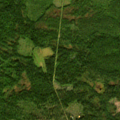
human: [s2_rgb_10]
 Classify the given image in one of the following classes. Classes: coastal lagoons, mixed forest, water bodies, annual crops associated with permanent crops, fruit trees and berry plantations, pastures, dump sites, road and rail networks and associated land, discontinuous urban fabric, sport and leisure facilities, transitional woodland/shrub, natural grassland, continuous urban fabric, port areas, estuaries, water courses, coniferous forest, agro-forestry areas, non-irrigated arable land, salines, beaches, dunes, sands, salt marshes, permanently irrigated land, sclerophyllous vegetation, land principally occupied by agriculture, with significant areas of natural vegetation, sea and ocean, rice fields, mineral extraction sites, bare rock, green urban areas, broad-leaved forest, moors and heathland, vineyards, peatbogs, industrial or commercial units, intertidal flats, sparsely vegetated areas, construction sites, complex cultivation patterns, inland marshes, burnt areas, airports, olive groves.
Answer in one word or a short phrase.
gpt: coniferous forest, transitional woodland/shrub